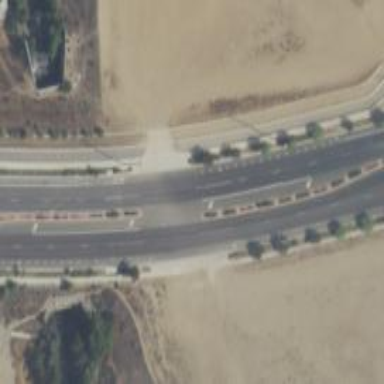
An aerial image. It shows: Cycleway.